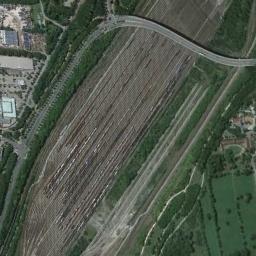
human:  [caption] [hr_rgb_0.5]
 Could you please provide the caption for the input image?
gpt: There are several buildings beside the railway .

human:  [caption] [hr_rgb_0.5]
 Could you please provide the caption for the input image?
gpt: These railways have lots of trains on the tracks and an overpass is over the railways .

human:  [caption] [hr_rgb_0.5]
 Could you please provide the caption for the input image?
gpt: The railway is next to some trees and houses .

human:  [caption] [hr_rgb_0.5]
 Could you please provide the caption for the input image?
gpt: There are two trains passing by in the picture .

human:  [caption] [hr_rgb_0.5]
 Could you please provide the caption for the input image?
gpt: There are green meadows beside the railway .